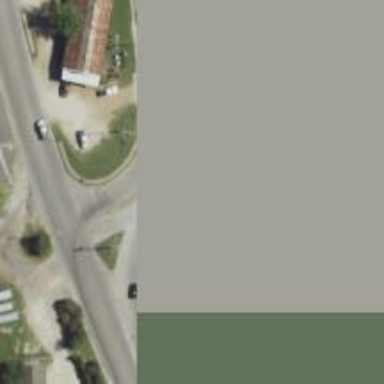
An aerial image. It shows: Road with stop sign.